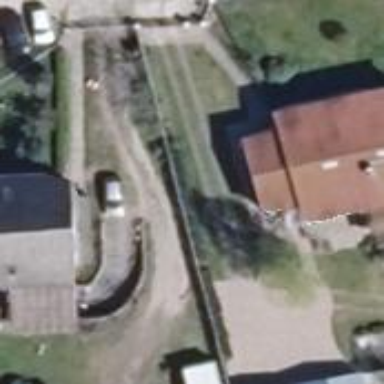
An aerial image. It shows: Driveway leading to service road.